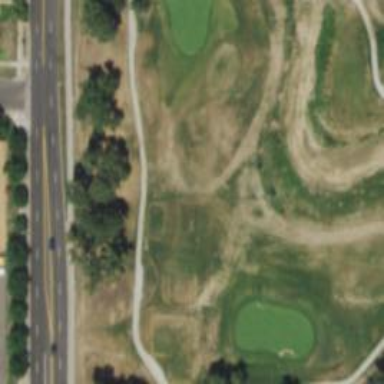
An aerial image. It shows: Path designated for golf carts.